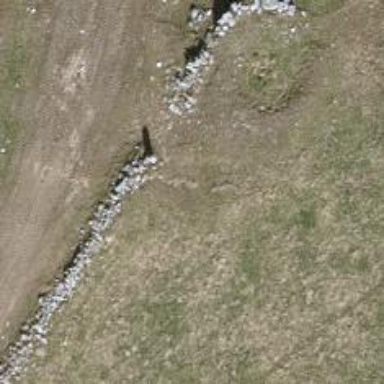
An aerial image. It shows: Wall made of dry stone.